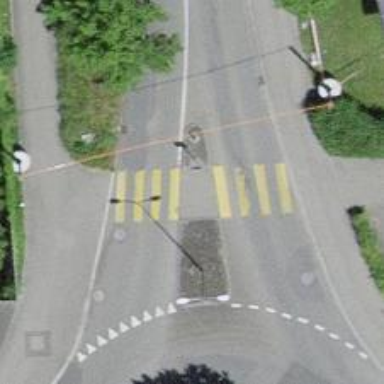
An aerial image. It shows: Uncontrolled zebra crossing with central island.